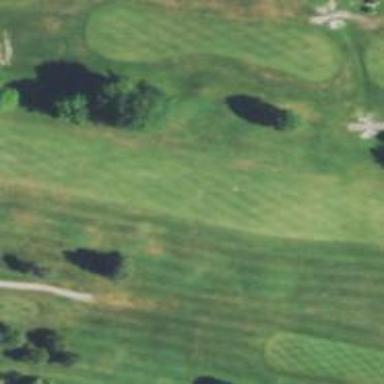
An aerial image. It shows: View of golf hole.